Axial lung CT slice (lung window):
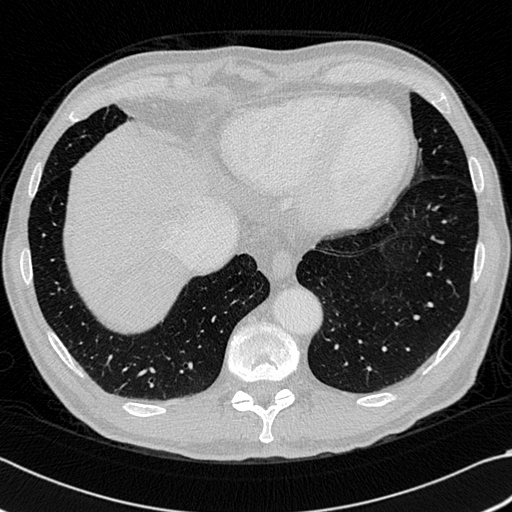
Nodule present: no